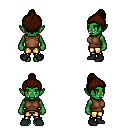
a pixel art fantasy rpg character, female body template, orc, green skin, brown sleeveless shirt, gold greaves, brown short topknot hairstyle, black shoes, four views (front, back, left, right), 2x2 character sprite sheet, small pixel art, hard edges, no anti-aliasing